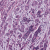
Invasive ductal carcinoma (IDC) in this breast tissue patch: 1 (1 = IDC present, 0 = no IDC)